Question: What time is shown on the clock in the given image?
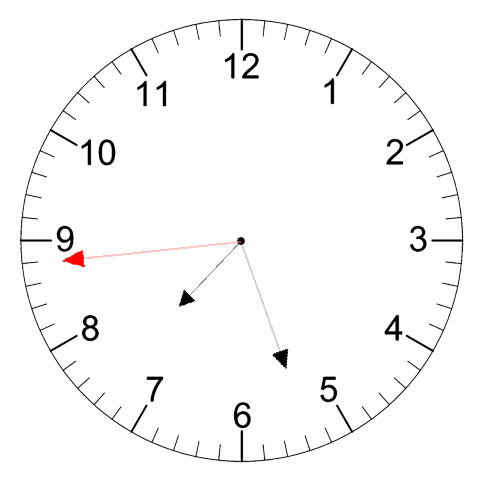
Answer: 07:26:44